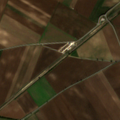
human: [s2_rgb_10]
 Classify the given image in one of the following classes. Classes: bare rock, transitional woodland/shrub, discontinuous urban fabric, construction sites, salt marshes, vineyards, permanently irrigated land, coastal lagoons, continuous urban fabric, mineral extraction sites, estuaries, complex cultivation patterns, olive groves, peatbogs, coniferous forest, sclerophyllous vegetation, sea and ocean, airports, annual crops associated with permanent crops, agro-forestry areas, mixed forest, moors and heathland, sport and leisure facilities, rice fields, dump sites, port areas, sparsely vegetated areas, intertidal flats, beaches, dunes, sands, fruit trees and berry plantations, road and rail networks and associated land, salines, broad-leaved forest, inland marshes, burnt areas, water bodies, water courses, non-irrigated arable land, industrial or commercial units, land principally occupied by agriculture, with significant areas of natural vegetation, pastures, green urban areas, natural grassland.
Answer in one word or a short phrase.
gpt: non-irrigated arable land